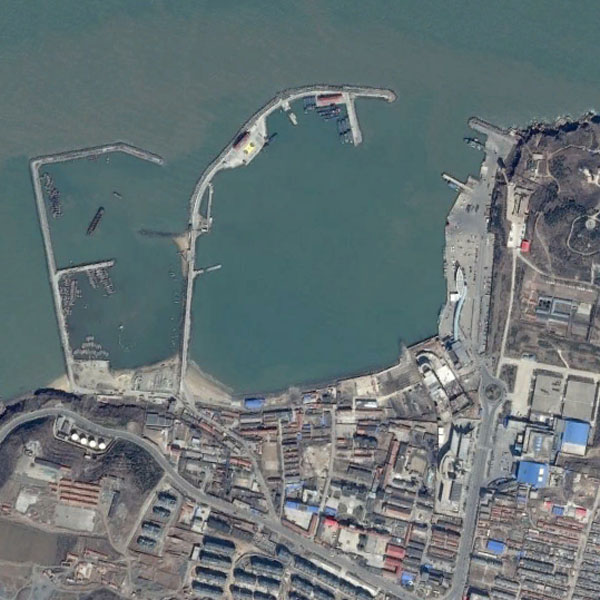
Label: Port